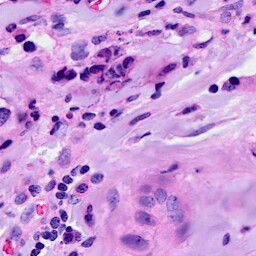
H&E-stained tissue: Breast